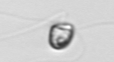
Label: flagellate_morphotype1